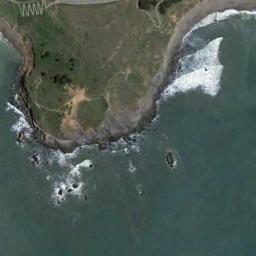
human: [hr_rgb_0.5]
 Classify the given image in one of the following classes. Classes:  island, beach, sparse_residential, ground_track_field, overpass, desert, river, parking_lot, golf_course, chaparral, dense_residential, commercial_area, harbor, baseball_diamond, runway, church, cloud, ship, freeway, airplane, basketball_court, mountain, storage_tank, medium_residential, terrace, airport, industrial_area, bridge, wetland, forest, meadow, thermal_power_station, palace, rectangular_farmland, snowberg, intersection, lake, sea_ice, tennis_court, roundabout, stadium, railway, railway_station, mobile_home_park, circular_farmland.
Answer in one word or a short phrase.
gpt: beach